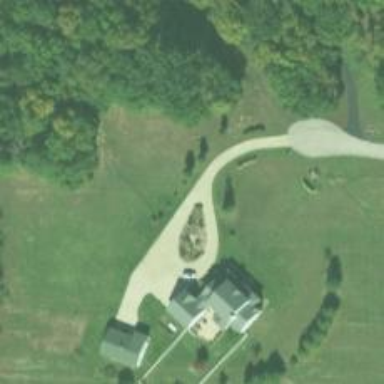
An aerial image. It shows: Driveway.